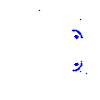
Particle: proton